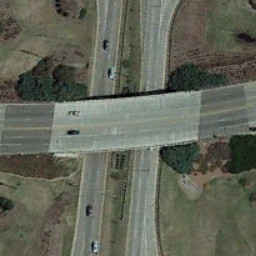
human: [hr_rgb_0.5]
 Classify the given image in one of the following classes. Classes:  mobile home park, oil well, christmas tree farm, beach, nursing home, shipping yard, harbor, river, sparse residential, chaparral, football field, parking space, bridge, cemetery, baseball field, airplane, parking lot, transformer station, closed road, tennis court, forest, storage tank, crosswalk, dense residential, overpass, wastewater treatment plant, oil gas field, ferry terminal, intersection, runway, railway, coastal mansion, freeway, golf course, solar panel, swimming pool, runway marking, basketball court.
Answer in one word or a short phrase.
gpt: overpass